Field crop: maize
Growth stage: 2
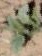
Species: datura